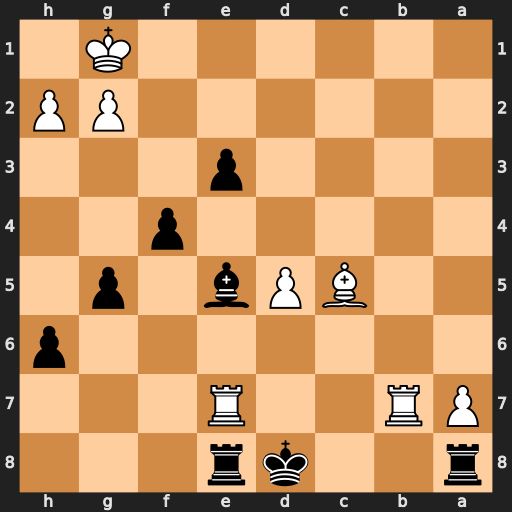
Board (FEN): r2kr3/PR2R3/7p/2BPb1p1/5p2/4p3/6PP/6K1
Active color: b
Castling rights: -
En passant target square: -
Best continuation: Rxe7 Bxe7+ Kc8